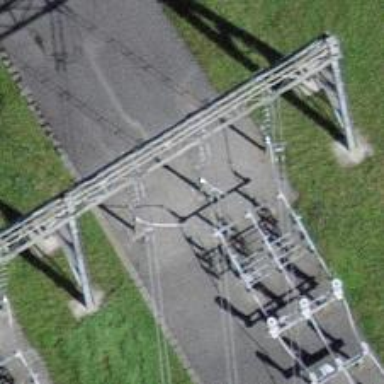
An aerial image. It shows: Three cables of power line.